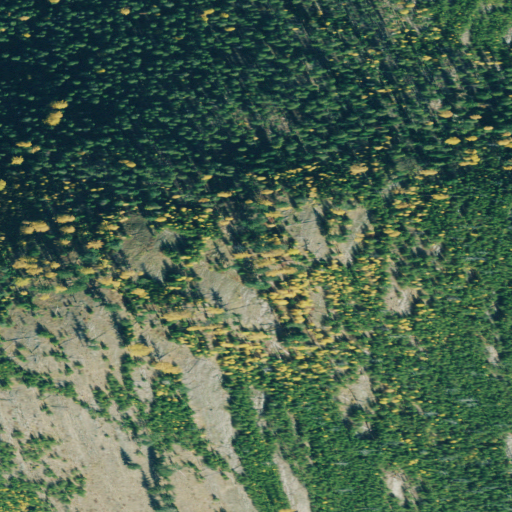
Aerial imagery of mountain in Montana named Indian Peak containing shrub and evergreen forest